Question: How to select same data of previous year?

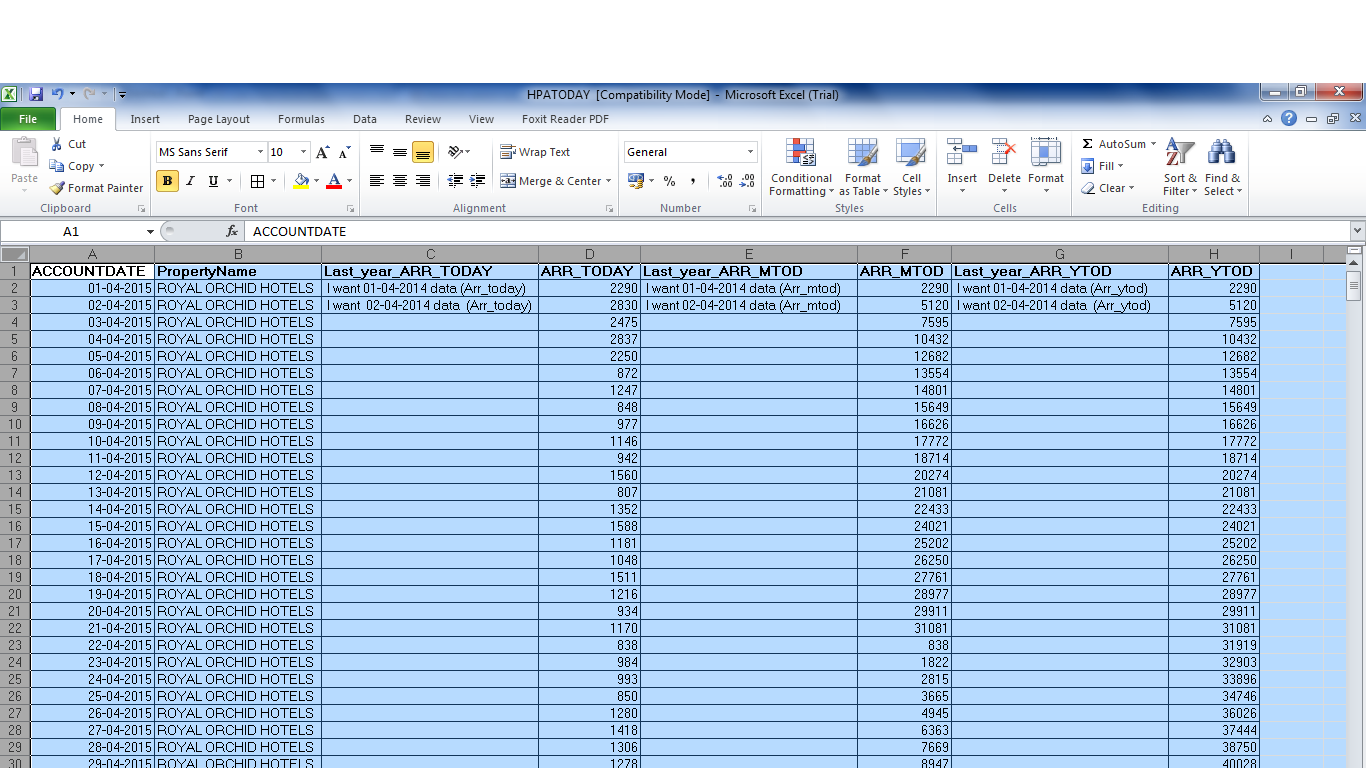
Answer: IN use <URL>:
'''
SELECT a.ARRDate,
a.SomeData, --Current
b.SomeData --Previous
FROM MyTable a
LEFT JOIN MyTable b
ON DATEADD(year,-1,a.ARRDate) = b.ARRDate
'''
Join your table with itself.